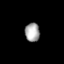
Tissue: prostate
Cell type: Fibroblasts
Senescence score: 0.7787
Nuclear area (px): 270
Mean DAPI intensity: 167.152